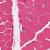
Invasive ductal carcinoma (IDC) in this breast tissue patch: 0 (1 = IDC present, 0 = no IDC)